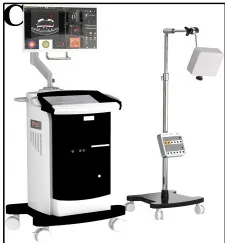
Process of CT-electromagnetic navigation system guided percutaneous laser ablation. (C) Image of electromagnetic navigation system equipment.
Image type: radiology (ct)